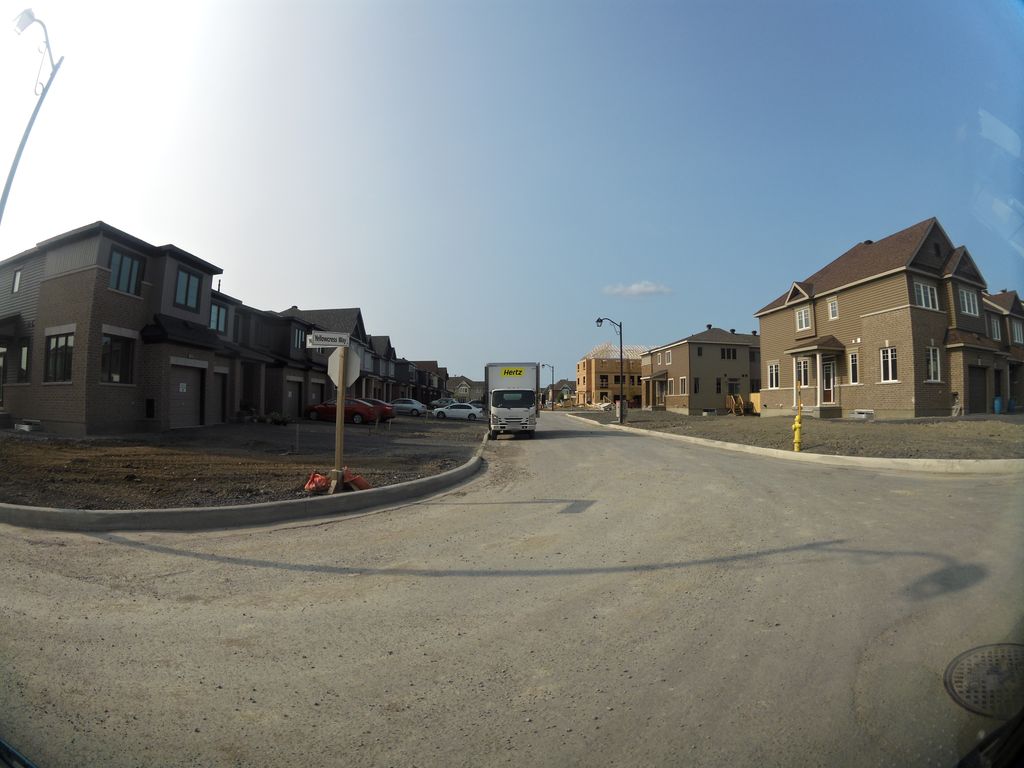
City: ottawa-gatineau